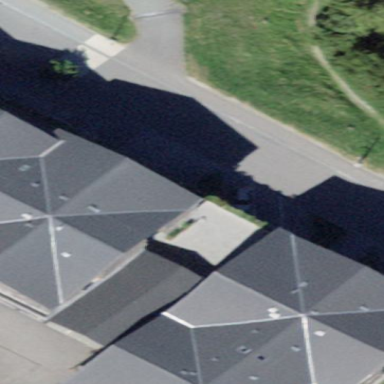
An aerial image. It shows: Street side parking area.